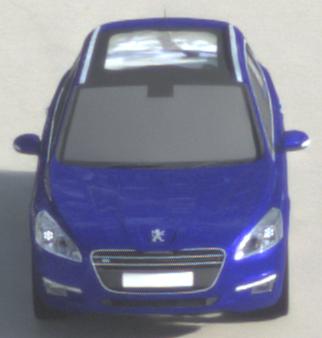
Make: Peugeot
Model: 508 SW 120 VTi
Detailed model: 508 (I) SW
Model produced from: 2011/03
Model produced until: 2014/05
Doors: 5
Color: blue
Road condition: dry road
Daytime: morning or afternoon
Contrast: low contrast